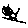
Label: cat